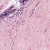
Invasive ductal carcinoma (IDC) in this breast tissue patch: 0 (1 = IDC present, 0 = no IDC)